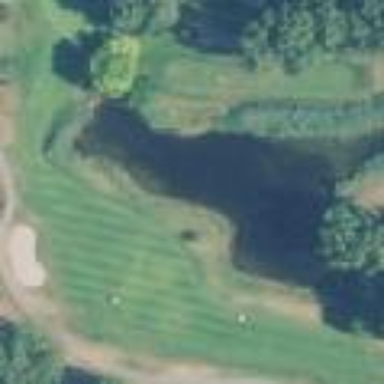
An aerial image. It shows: Golf fairway surrounded by grass.